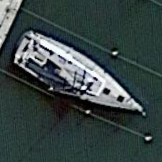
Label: Civil_yacht